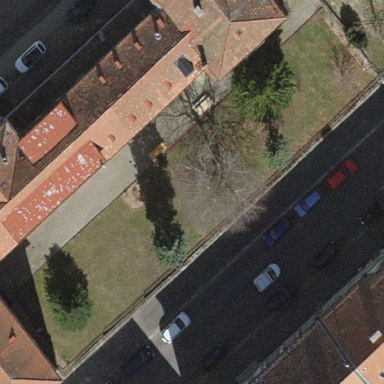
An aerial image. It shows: Residential garden.